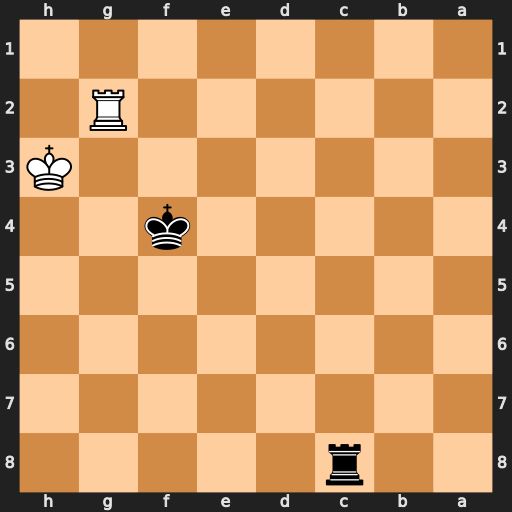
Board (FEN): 2r5/8/8/8/5k2/7K/6R1/8
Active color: b
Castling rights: -
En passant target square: -
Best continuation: Rh8#